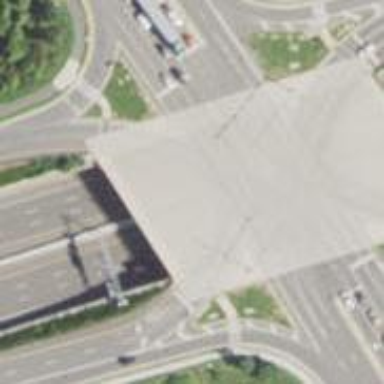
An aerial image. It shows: Trunk_link highway on bridge.